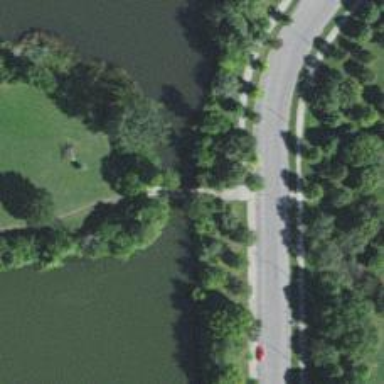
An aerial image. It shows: Path on bridge.